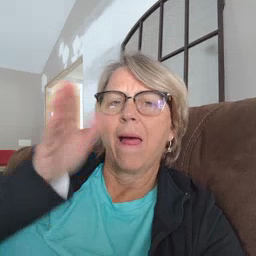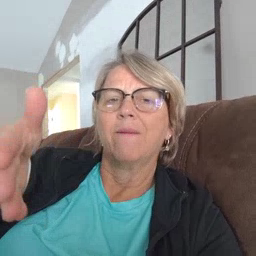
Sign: after